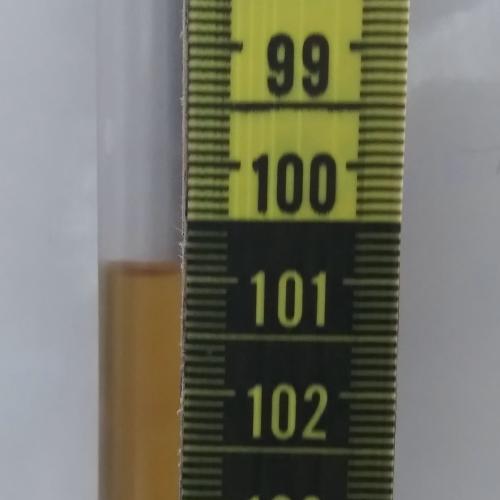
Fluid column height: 100.9 cm